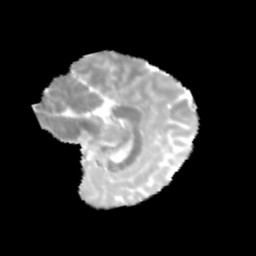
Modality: MD
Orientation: sagittal
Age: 12
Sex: female
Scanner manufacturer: siemens
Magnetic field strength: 3 T
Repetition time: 3.8 s
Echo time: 0.07 s